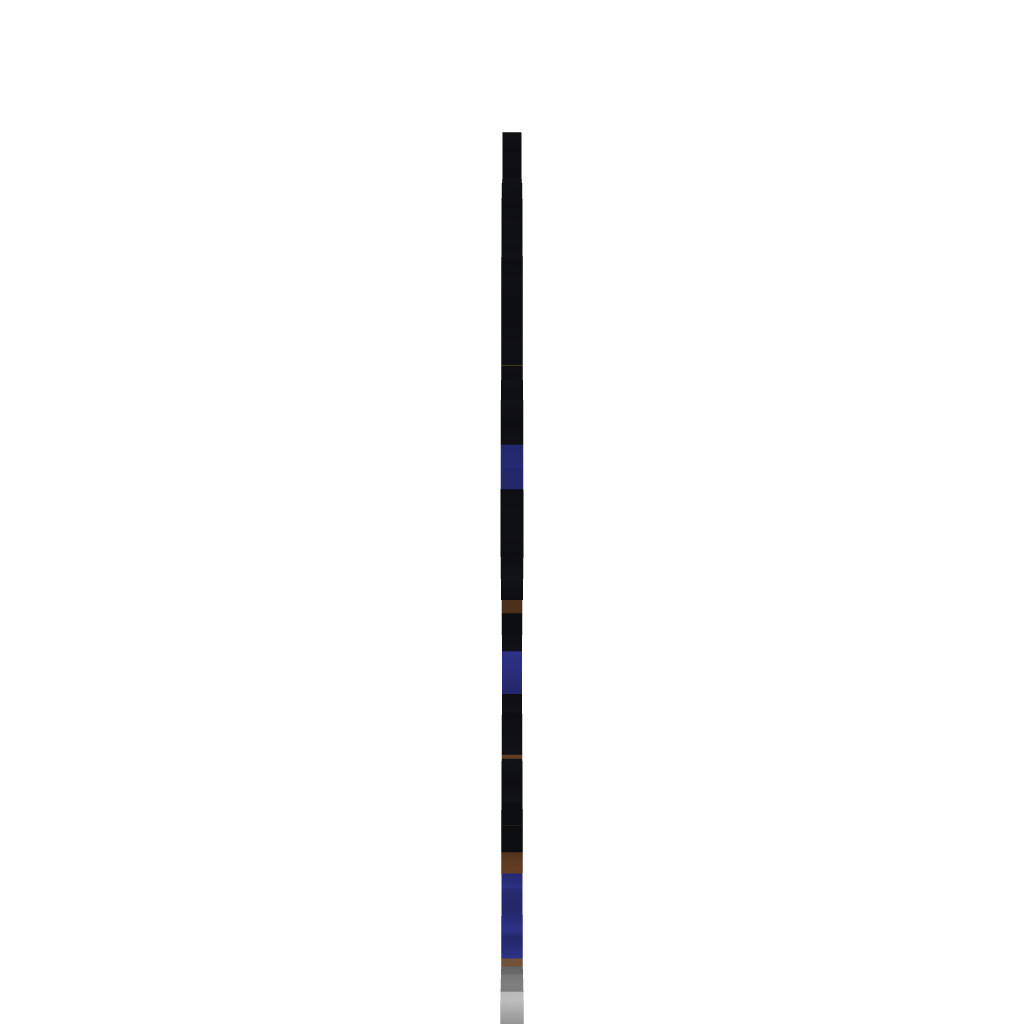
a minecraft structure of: Goku SS